Question: I'm having trouble setting up my database tables with these values. Is everything in the right tables, because, if they're not, could anyone please help me and show me the right? I just need clarification. Thanks!

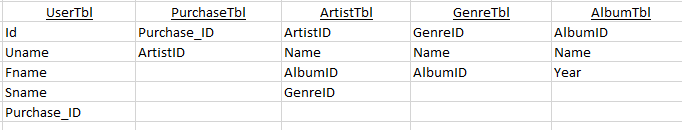
Answer: First thought is that it's redundant to label every table with the suffix 'Tbl'. We know its a table, there won't ever be any confusion about that. Calling it 'users', and 'purchases', for example, is sufficient. The same can also be said in regards to the primary keys of those tables. For example, you don't need to call the primary key id column of the Album table 'AlbumID' because it can never be referenced outside of the context of the table to which it belongs. You can simply call it 'id' instead.
You've got a number of extra columns in some tables that don't belong. The pattern I'm seeing might indicate you're not completely grounded in how relationships work. I will point out a couple of places where there is a mixup, and that should give you a solid enough grounding to review the rest of the tables and find the other errors.
Looking at the 'UserTbl' table, you have the id of the purchase ('Purcahse_ID'). In real world terms, that means each user can only ever have one purchase, which is unlikely to ever be the case. More likely, a User purchases. As a professor once told me, when deciding where to put the foreign key, the key always goes on the "many" side of the relationship. So, in this case, you will want to remove the 'Purchase_ID' from 'UserTbl', and add a 'User_ID' in the 'PurchaseTbl'. That way, a user may indeed have many purchases, with each purchase containing the id of the user who made the purchase.
You have similar problems in the ArtistTbl and GenreTbl. See if you can determine how the relationships should look. Hopefully that makes a little more sense.
Unless your system is made to track slave labour, I believe the 'ArtistID' in the 'PurchaseTbl' should actually be the 'AlbumID' instead, since the user is most likely purchasing an album, not a person.